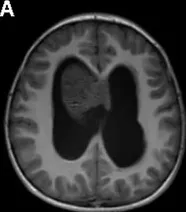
Clinicopathologic features of patient. Pre-operative T1-weighted.
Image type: radiology (mri)